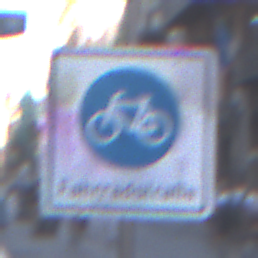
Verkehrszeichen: BeginnFahrradstrasse
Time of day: SunriseSunset
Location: Outdoor (Urban)
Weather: PartlyCloudy
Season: NotSpecified
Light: Natural